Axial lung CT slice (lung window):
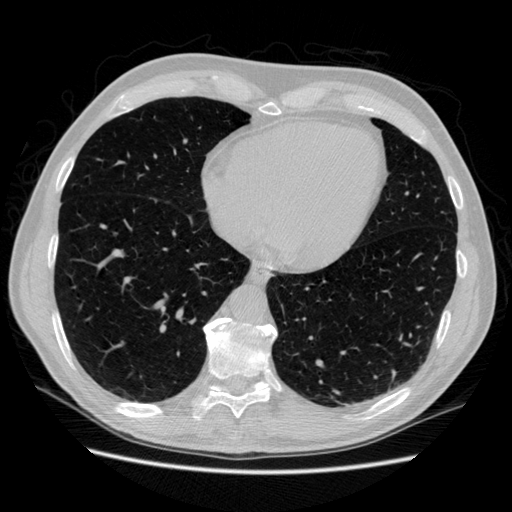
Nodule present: no